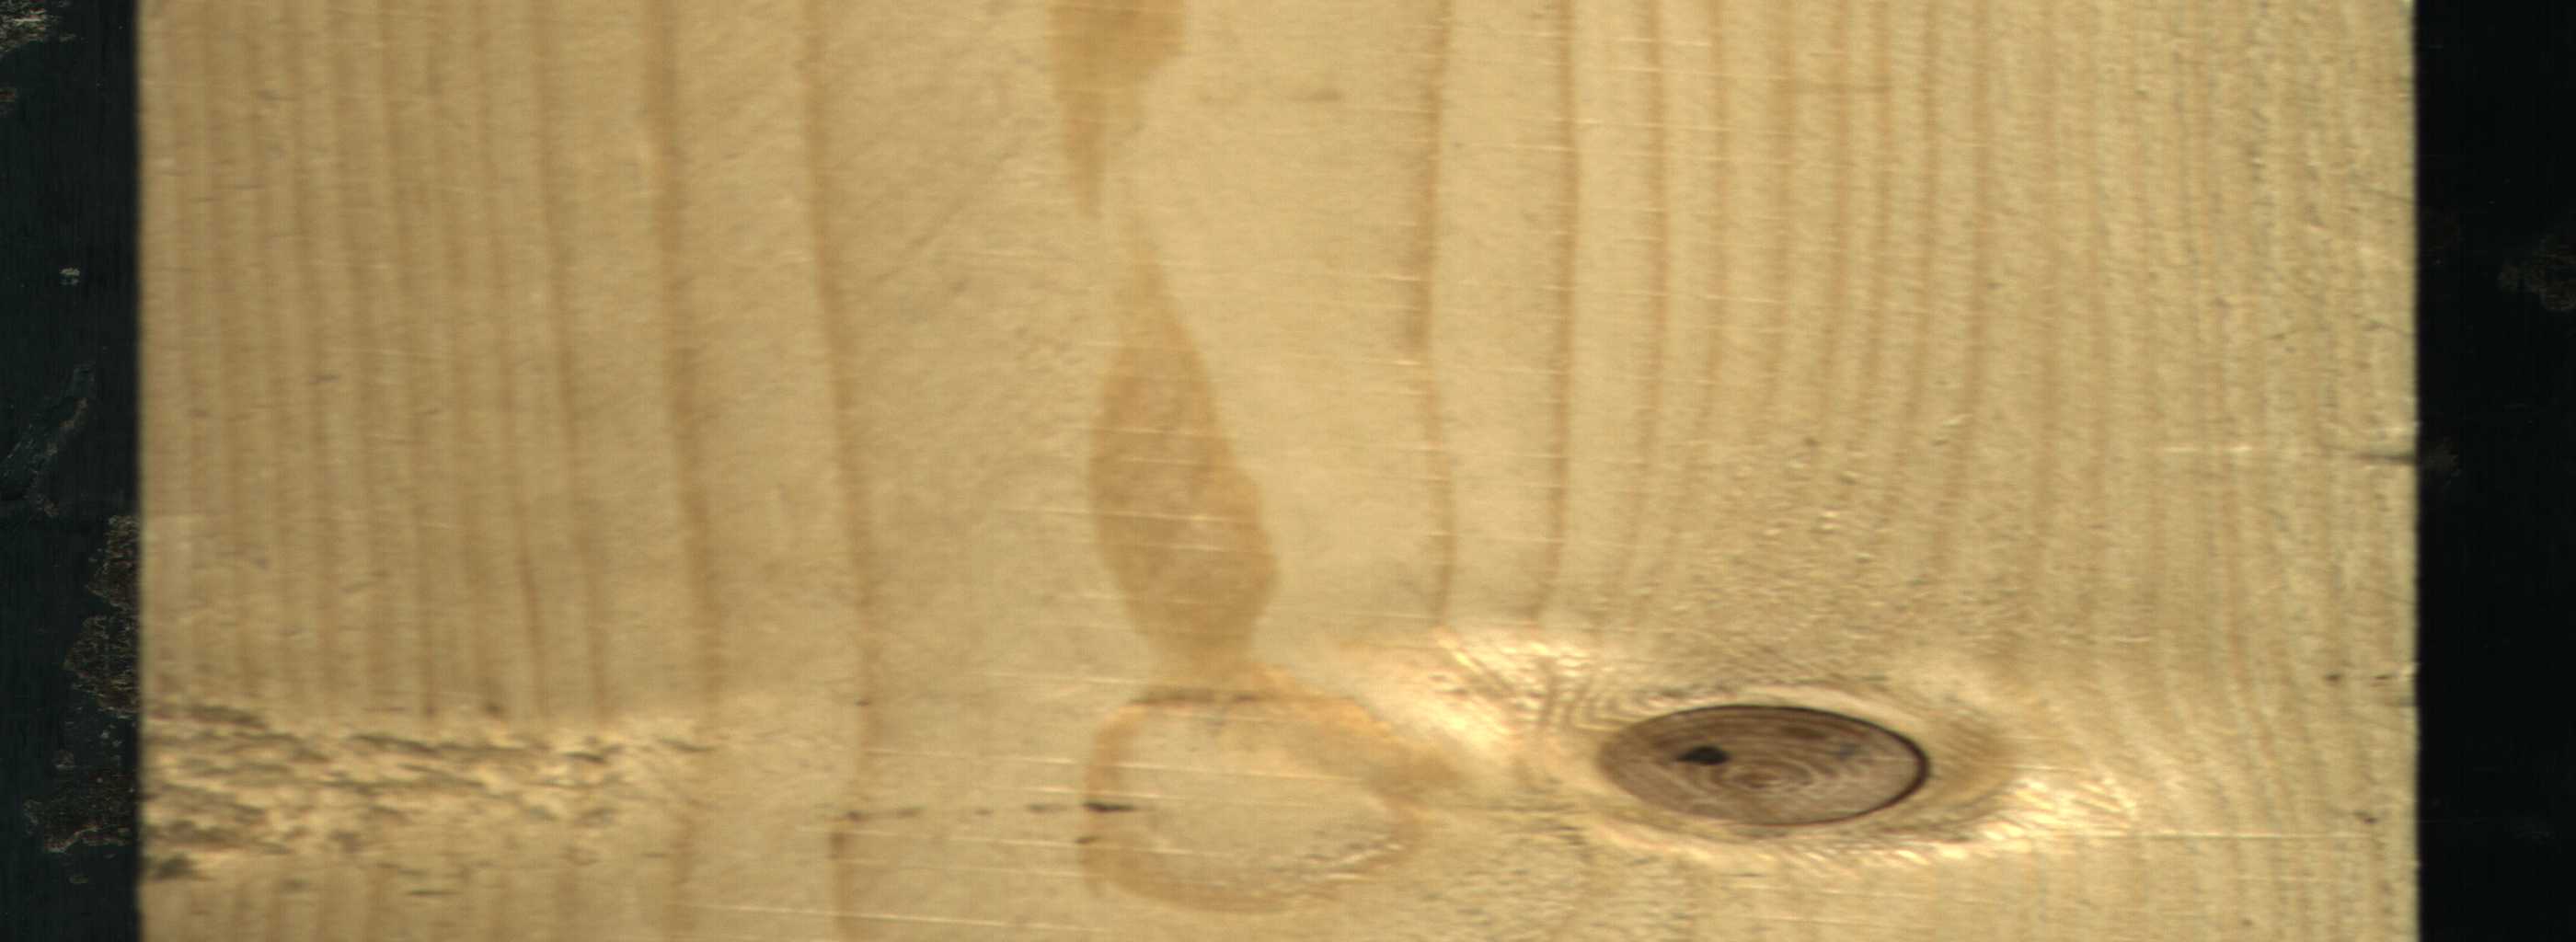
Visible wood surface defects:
Dead_Knot